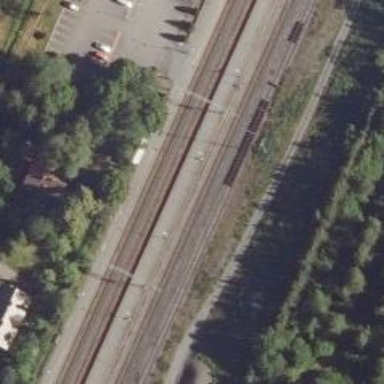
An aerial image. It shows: Close-up of railway platform edge.